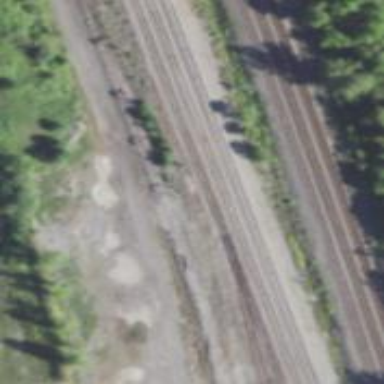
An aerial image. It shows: Railway yard used for servicing trains.